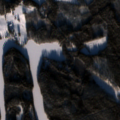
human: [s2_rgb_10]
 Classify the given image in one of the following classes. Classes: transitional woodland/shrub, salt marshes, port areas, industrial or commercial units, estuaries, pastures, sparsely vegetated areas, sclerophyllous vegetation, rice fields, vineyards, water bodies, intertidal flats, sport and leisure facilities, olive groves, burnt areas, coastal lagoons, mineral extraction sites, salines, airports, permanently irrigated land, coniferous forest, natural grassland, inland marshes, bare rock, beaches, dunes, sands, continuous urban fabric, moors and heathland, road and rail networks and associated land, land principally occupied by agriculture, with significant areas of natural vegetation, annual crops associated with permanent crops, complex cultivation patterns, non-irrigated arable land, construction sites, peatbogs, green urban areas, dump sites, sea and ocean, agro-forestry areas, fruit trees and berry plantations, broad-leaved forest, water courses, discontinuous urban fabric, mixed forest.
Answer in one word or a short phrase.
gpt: coniferous forest, mixed forest, transitional woodland/shrub, water bodies